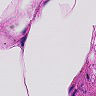
Metastatic tissue present: no